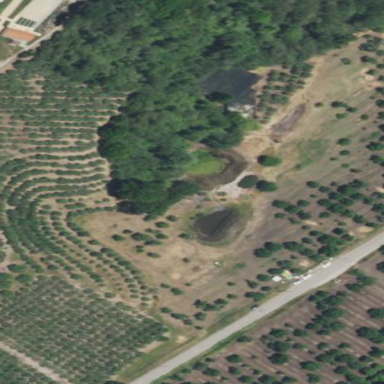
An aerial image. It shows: Orchard.